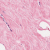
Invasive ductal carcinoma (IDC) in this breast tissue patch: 0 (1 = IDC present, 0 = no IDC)